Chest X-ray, AP view. Patient: 22 years old, sex M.
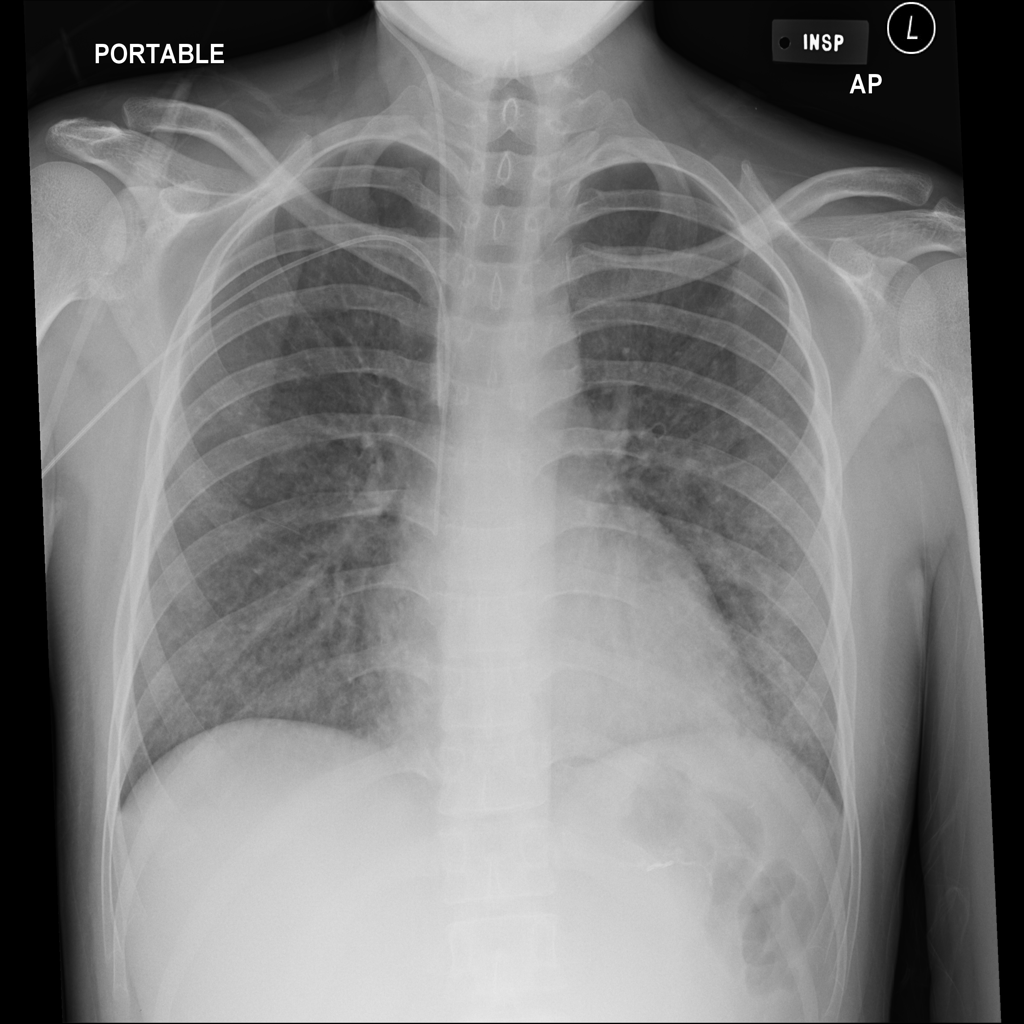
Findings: No Finding